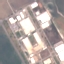
Land use / land cover: Industrial